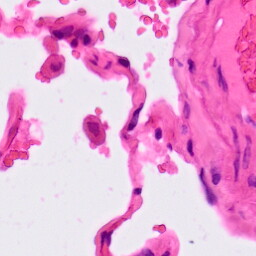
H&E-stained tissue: Lung